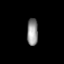
Tissue: lung
Cell type: Myeloid cells
Senescence score: 0.223
Nuclear area (px): 288
Mean DAPI intensity: 147.788